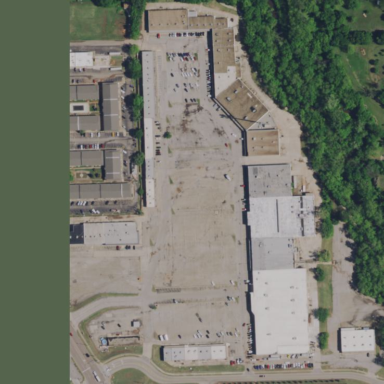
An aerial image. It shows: Retail area.